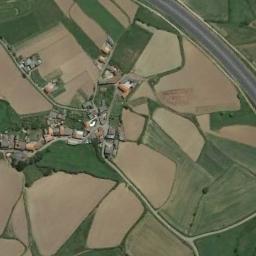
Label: rectangular_farmland